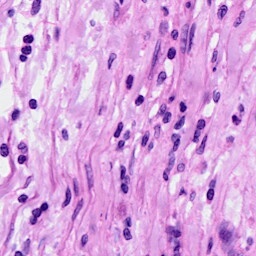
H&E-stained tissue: Ovarian